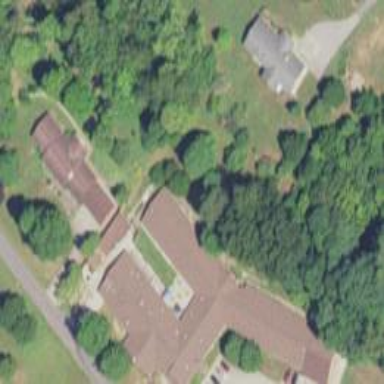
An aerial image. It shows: Nursing home building.